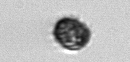
Label: Dinophyceae